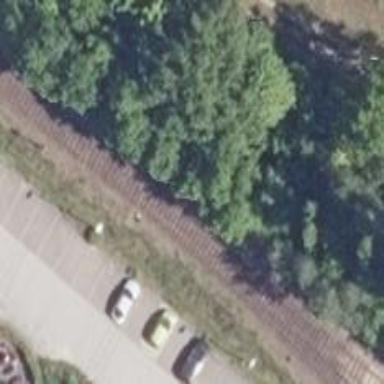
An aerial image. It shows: Railway switch.